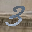
Label: 3